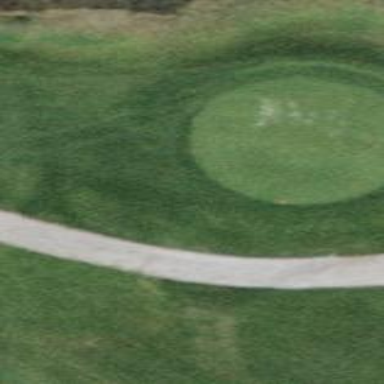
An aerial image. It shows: Grassy area designated as golf tee.